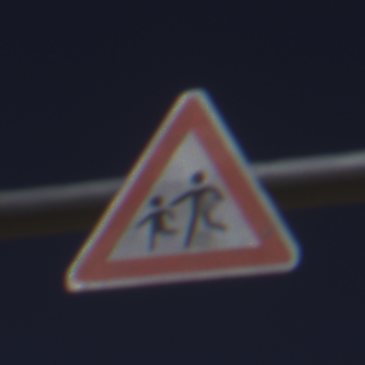
Verkehrszeichen: KinderRechts
Umgebung: Outdoor, Nature
Tageszeit: Midday
Wetter: Clear
Licht: Natural
Jahreszeit: NotSpecified
Kontrast: HighContrast